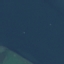
Land use / land cover: SeaLake